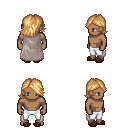
a pixel art fantasy rpg character, male body template, human, dark skin, gray cape, white pants, light blonde swoop hairstyle, brown slippers, four views (front, back, left, right), 2x2 character sprite sheet, small pixel art, hard edges, no anti-aliasing